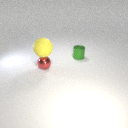
small red metal sphere below large yellow rubber sphere